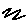
Label: zigzag